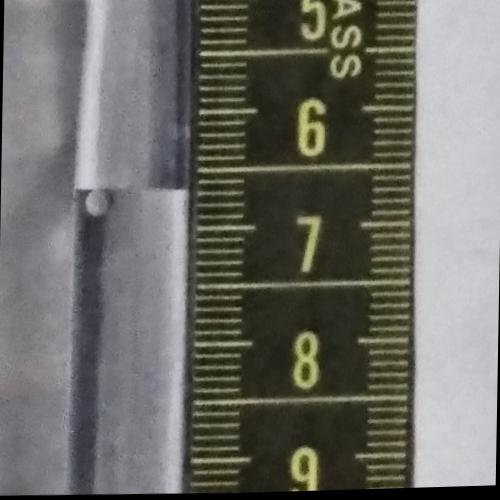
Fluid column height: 6.7 cm